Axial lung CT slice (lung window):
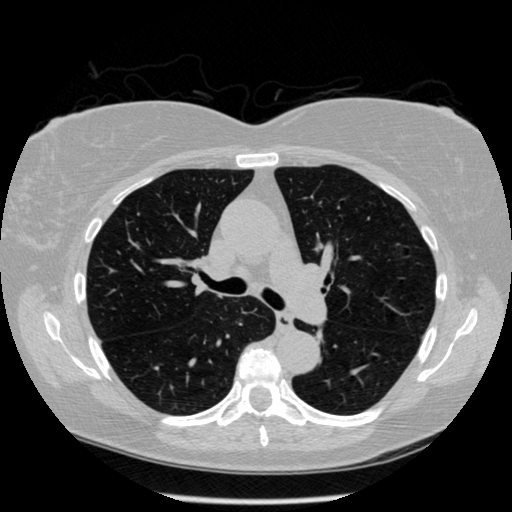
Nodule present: no